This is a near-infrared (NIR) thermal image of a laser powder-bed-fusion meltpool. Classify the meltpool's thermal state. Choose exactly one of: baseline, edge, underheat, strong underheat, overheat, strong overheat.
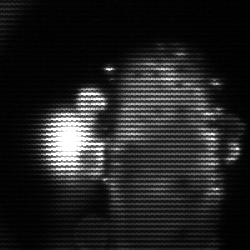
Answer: strong underheat